Question: I have the following

and want to vertically center-align the image.
How would I do this?
thx
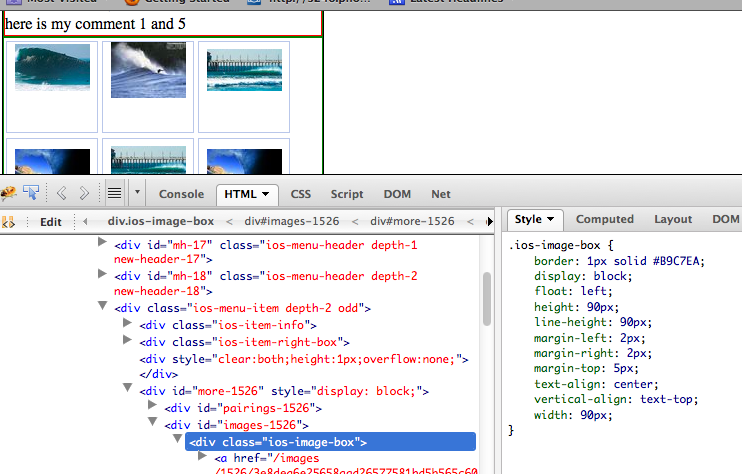
Answer: You can't in divs by default (with straight css anyway). You have to set the containing div as a table-cell and vertical align it middle like so:
'''
.ios-image-box
{
display: table-cell;
vertical-align: middle;
}
'''